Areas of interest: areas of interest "Xinhui Museum"
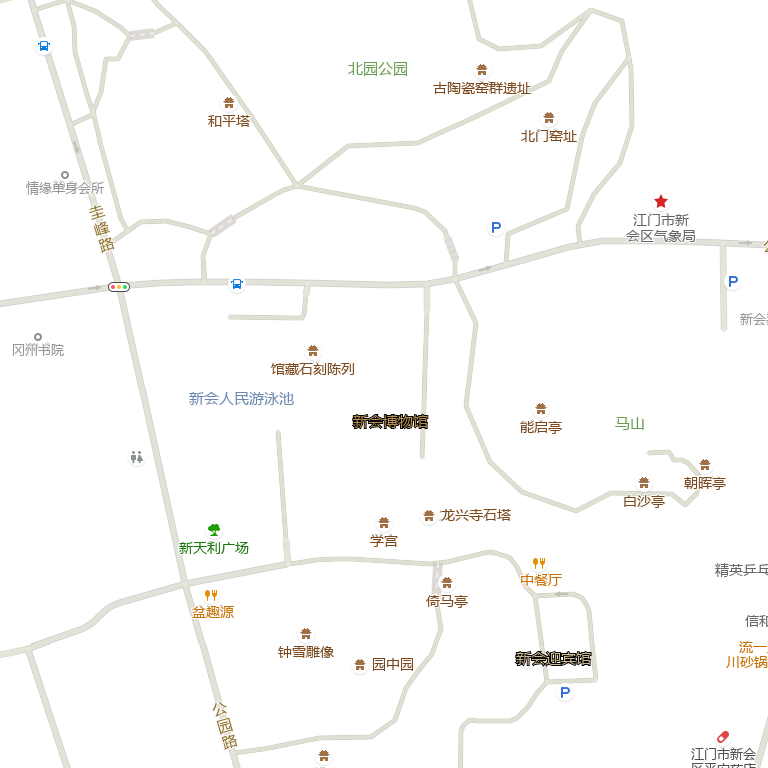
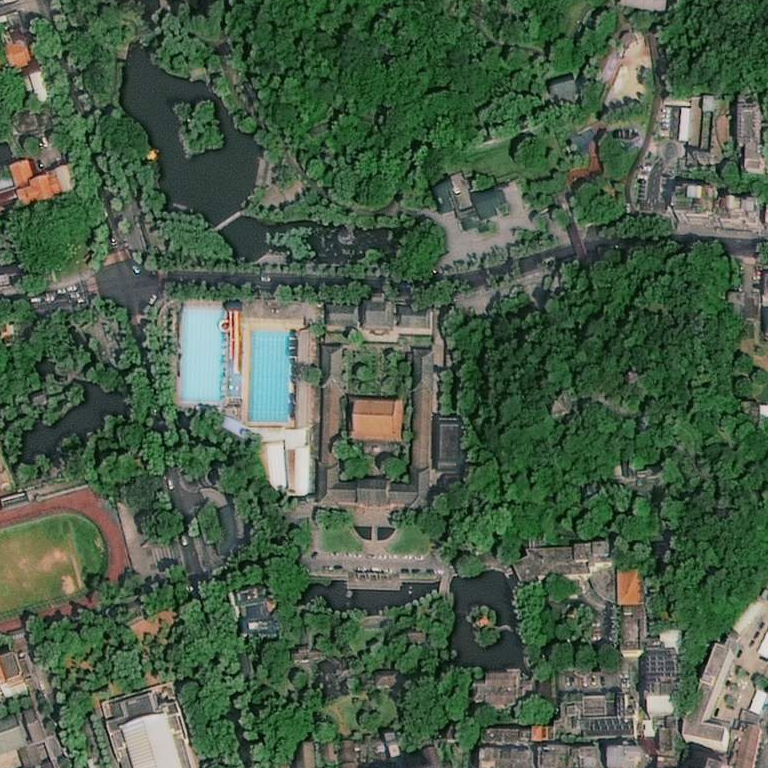